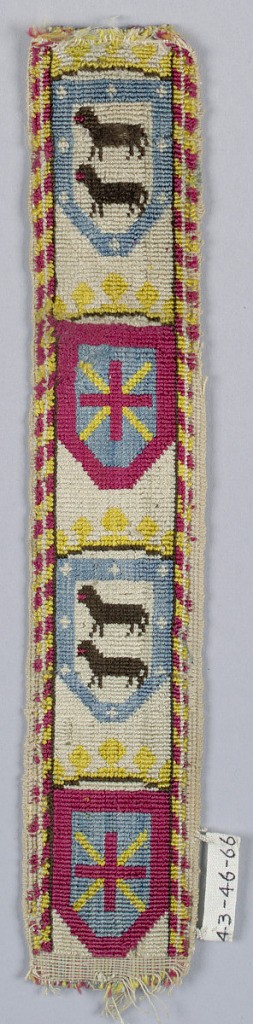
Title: Trimming
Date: early 19th century
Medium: White, black, and colored silk in velvet weave.
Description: Two shields, each under a crown, showing two black animals surrounded by a blue border with stars, and the other a red cross on gold X on a blue ground surrounded by a red border.  Galloon has a white ground with borders of diagonal blocks alternating red and yellow.